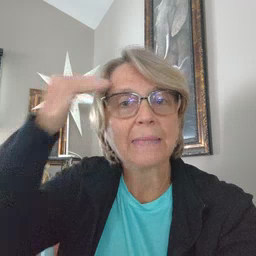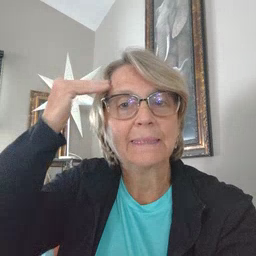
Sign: head